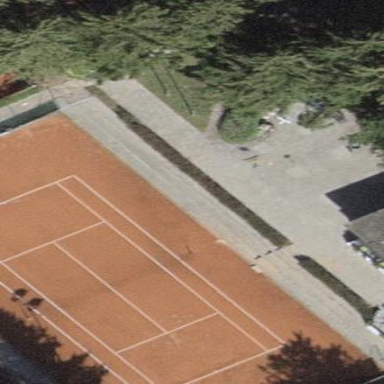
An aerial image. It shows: Tennis court in leisure pitch.